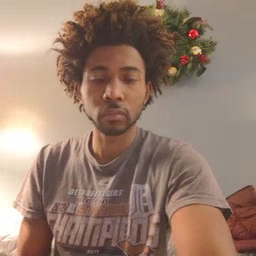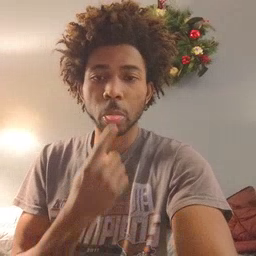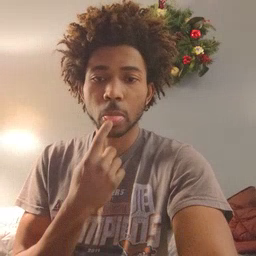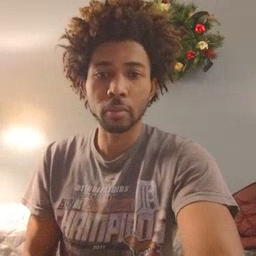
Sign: tongue